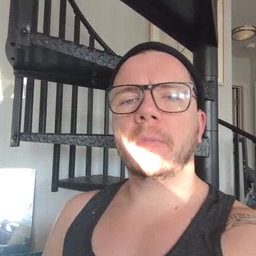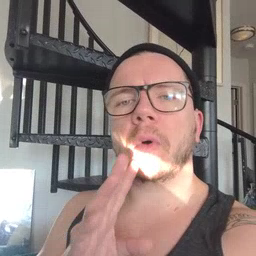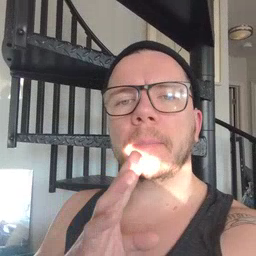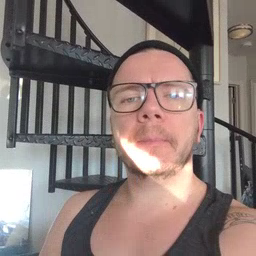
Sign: talk